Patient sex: F
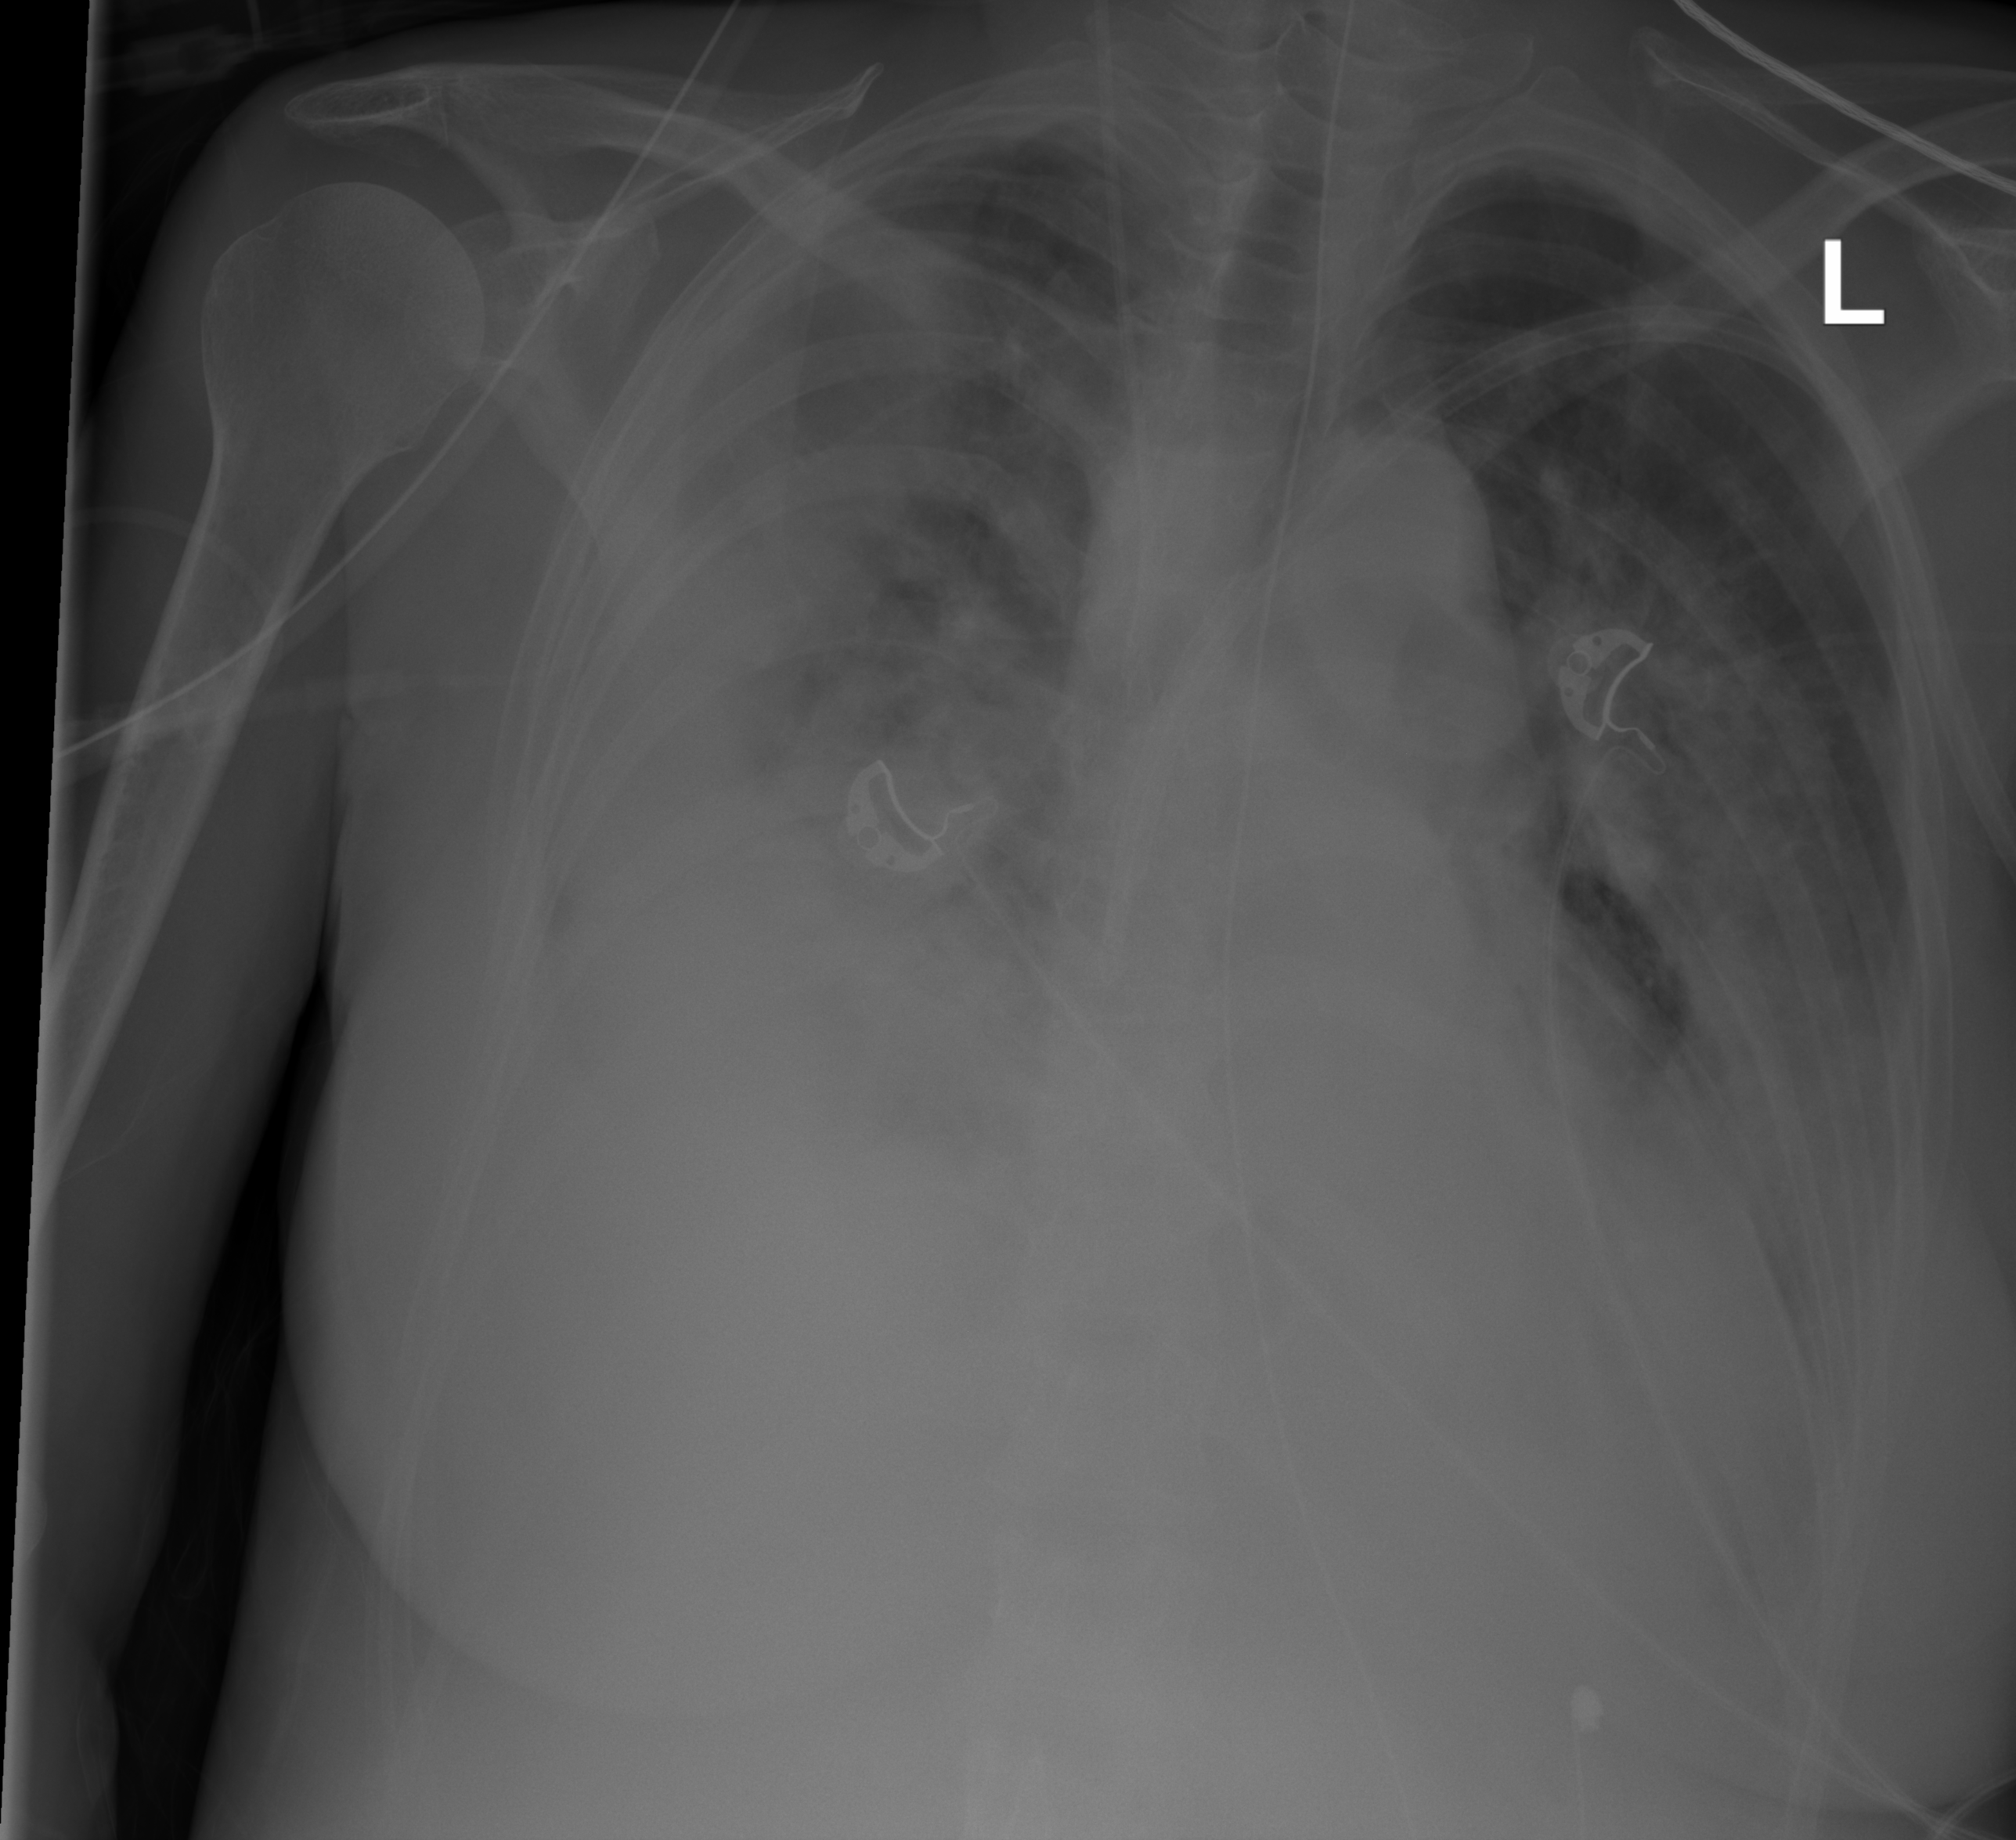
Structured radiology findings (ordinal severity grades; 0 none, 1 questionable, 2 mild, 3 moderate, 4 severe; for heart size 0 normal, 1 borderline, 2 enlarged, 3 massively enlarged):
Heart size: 0
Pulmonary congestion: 0
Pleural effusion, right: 4
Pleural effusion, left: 3
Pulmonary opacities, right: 2
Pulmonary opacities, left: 2
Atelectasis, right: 3
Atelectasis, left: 3